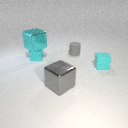
small gray rubber cylinder to the right of small cyan metal cube